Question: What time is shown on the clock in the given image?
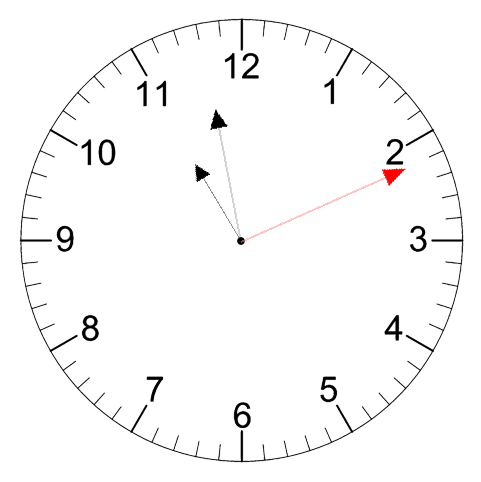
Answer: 10:58:11